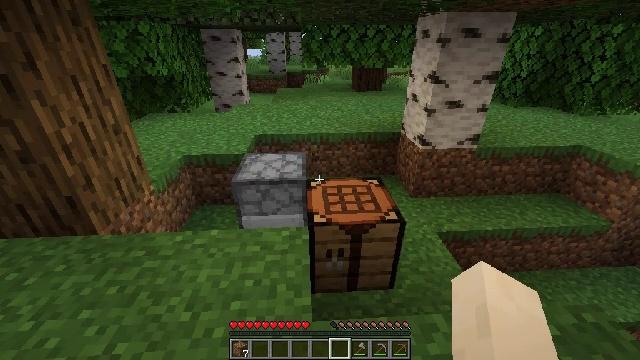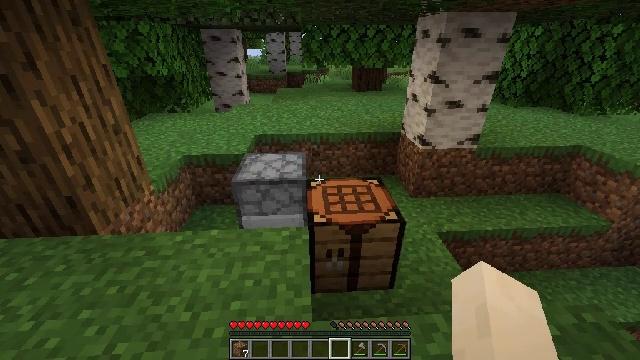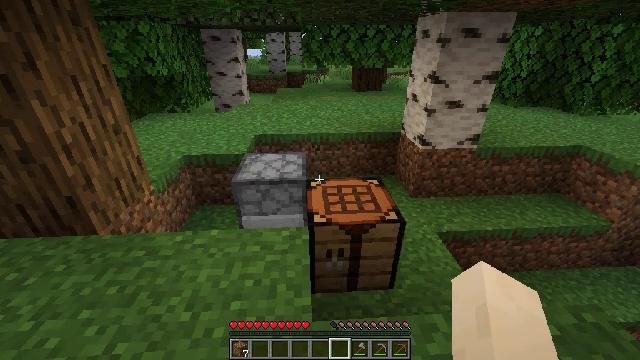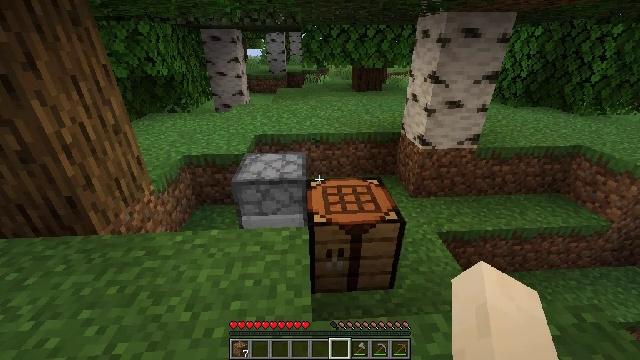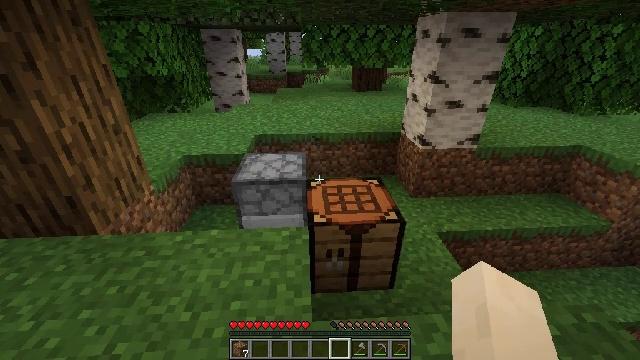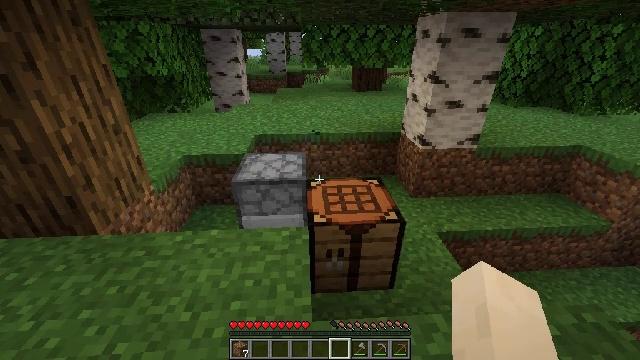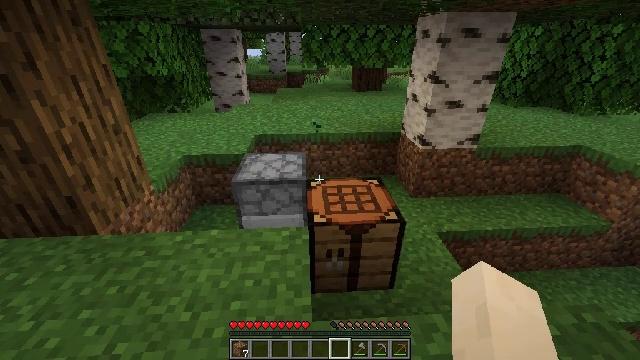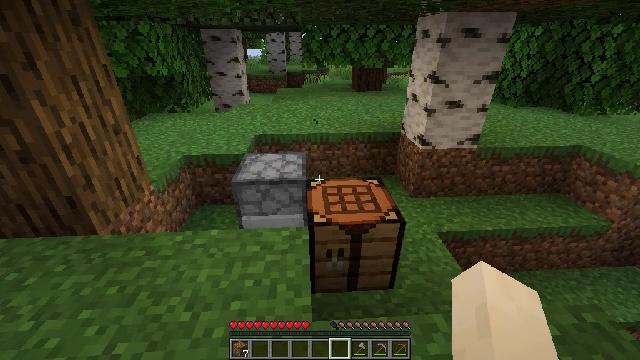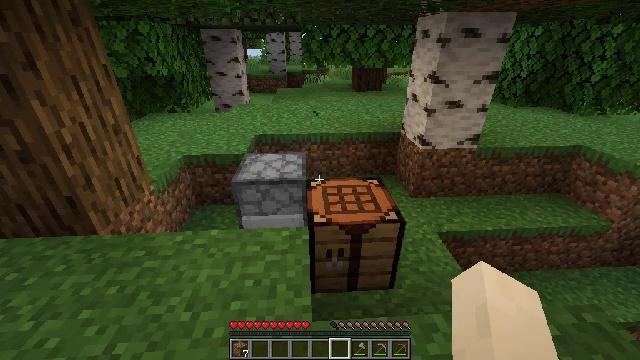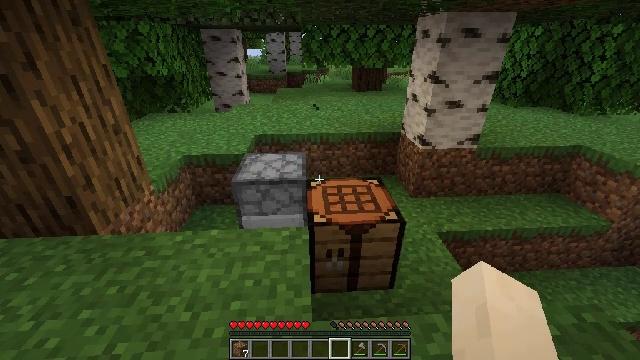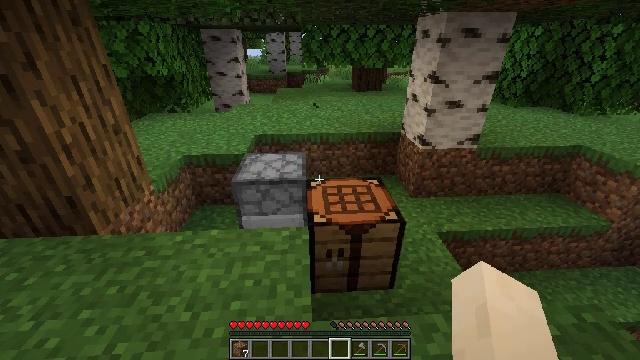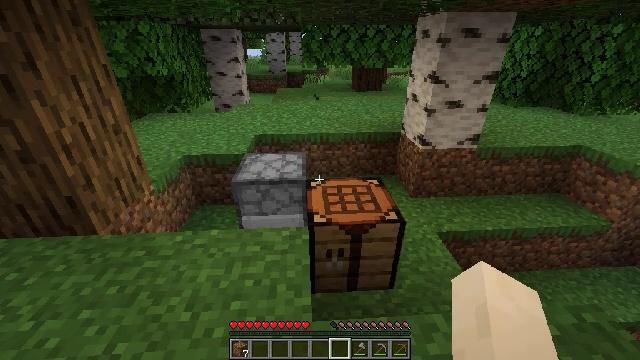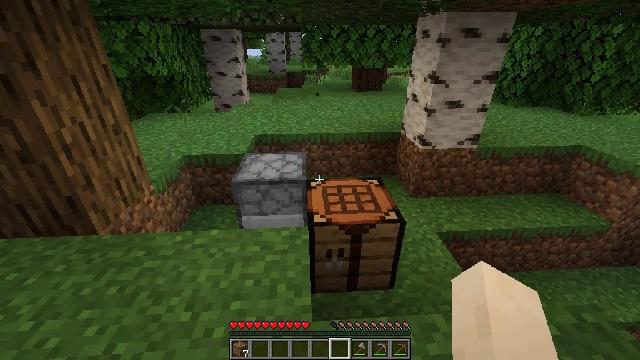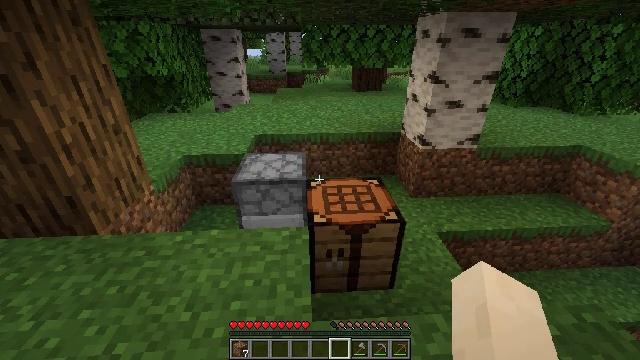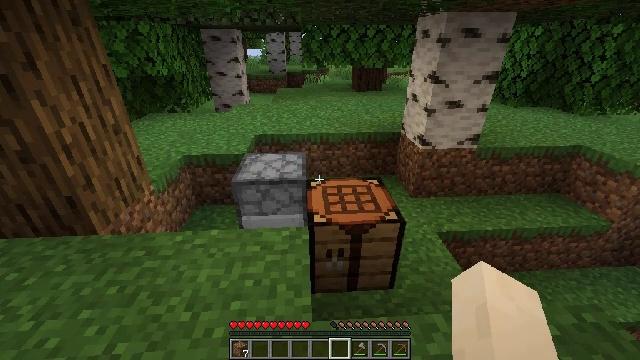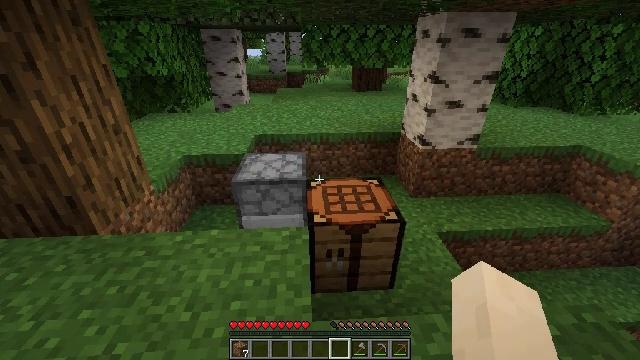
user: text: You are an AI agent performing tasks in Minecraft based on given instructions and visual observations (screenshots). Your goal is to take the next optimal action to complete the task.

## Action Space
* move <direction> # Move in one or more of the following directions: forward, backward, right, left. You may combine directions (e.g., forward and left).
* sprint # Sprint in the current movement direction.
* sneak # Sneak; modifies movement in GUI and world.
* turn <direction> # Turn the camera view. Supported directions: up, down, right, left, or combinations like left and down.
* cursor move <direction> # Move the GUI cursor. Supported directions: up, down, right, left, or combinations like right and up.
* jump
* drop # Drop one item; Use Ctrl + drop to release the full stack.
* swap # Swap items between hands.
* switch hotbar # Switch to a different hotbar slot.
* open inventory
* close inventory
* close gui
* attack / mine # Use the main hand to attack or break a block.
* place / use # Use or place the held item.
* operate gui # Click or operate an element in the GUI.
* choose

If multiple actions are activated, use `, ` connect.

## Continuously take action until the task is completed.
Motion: motion action
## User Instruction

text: Burn logs in the furnace to craft charcoal.
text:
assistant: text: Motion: no_op
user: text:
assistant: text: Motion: no_op
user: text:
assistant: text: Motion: no_op
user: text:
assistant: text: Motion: no_op
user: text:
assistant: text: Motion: no_op
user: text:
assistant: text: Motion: no_op
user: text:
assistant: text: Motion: no_op
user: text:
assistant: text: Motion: no_op
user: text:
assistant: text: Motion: no_op
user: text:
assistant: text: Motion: no_op
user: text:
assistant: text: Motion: no_op
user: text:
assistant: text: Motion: no_op
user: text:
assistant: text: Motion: no_op
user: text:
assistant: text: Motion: no_op
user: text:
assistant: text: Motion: no_op
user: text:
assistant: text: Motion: no_op
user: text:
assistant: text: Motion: no_op
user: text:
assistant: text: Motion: no_op
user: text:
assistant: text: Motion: no_op
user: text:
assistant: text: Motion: no_op
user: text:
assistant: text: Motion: no_op
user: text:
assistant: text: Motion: no_op
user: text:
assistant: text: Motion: no_op
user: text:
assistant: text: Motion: no_op
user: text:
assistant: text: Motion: no_op
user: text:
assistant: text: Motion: no_op
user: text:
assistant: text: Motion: no_op
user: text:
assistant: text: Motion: no_op
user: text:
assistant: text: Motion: no_op
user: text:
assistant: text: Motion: no_op